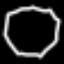
Label: octagon